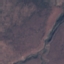
Land use / land cover: HerbaceousVegetation